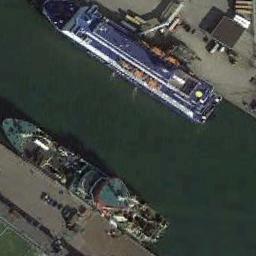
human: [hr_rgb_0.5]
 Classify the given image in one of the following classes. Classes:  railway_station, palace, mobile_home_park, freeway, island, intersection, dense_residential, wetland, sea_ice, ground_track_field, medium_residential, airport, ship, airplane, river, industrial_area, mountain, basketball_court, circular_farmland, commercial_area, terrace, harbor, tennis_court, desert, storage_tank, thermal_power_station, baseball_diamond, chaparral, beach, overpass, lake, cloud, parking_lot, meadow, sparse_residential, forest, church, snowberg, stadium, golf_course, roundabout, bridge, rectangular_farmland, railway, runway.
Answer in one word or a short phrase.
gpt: ship